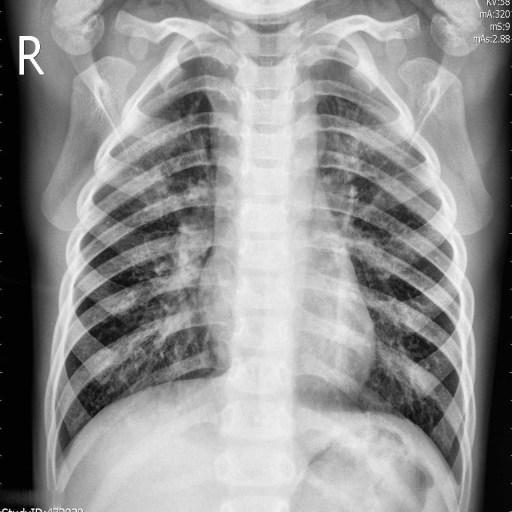
Finding: PNEUMONIA